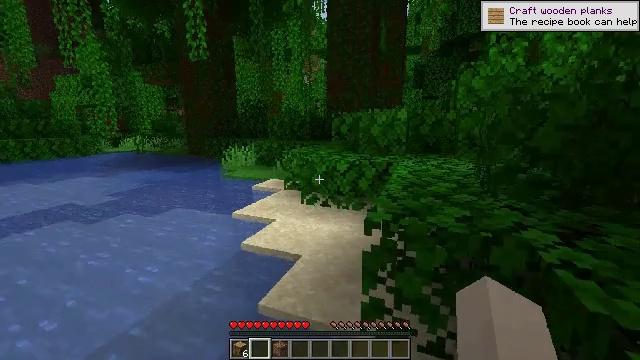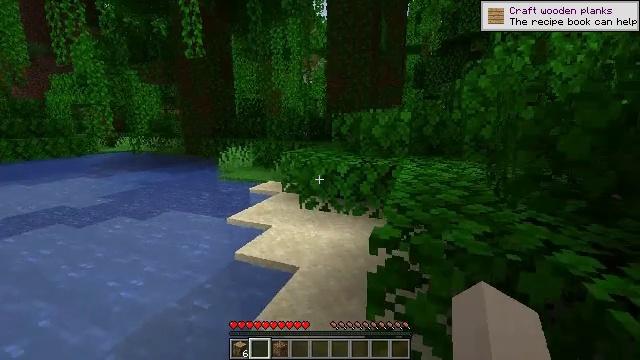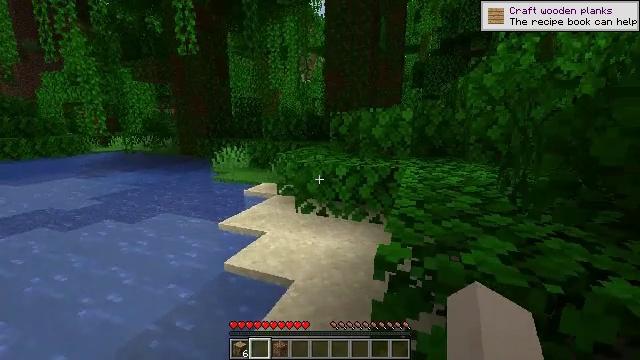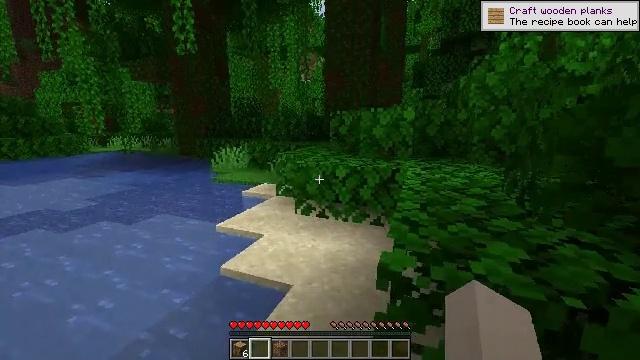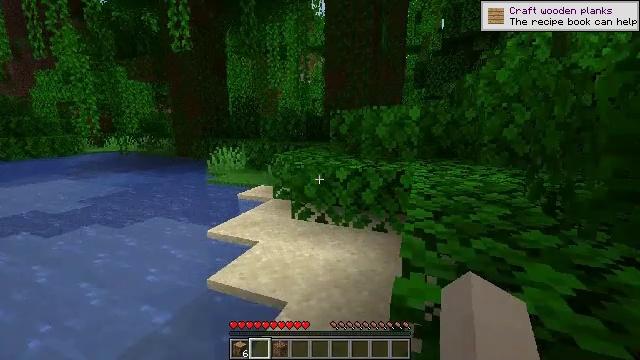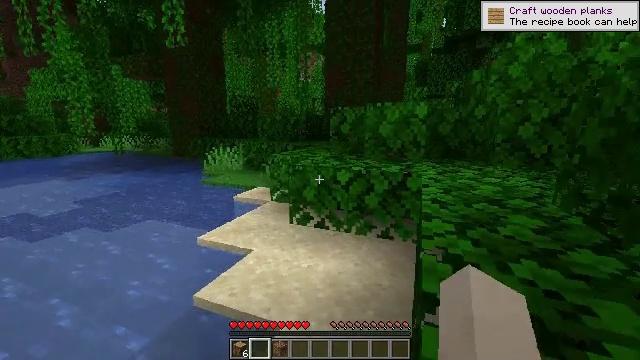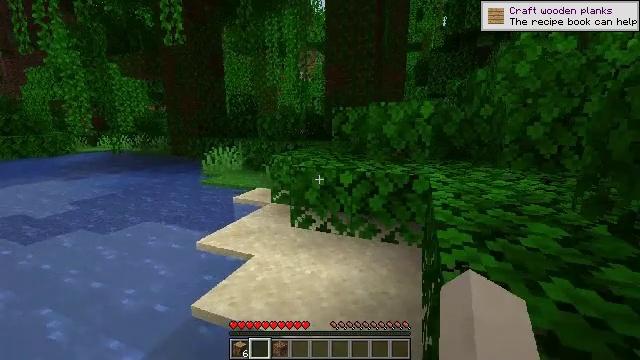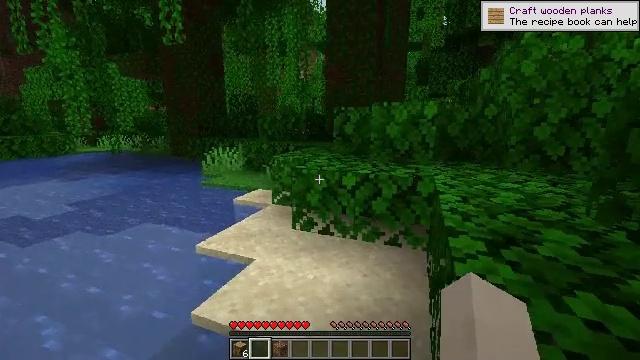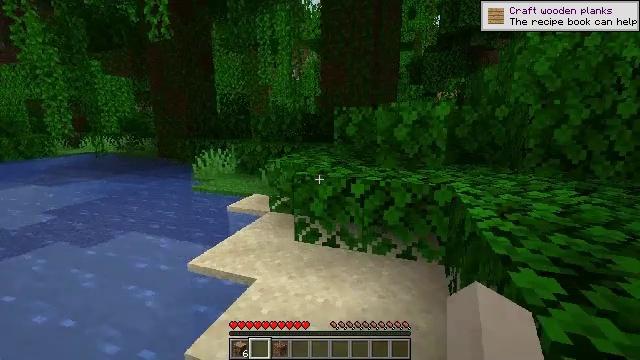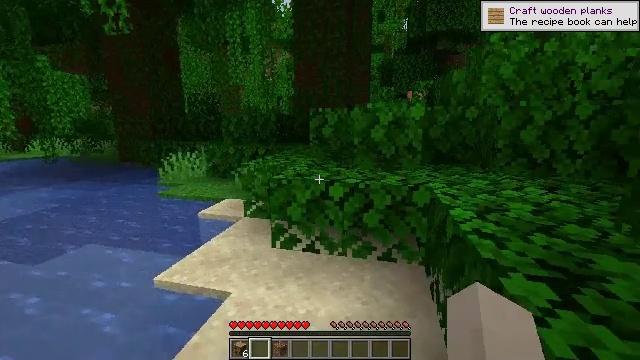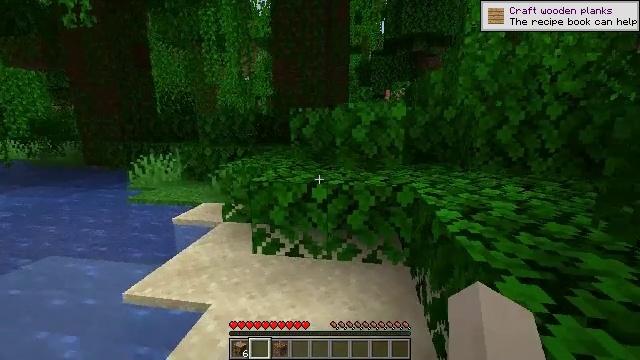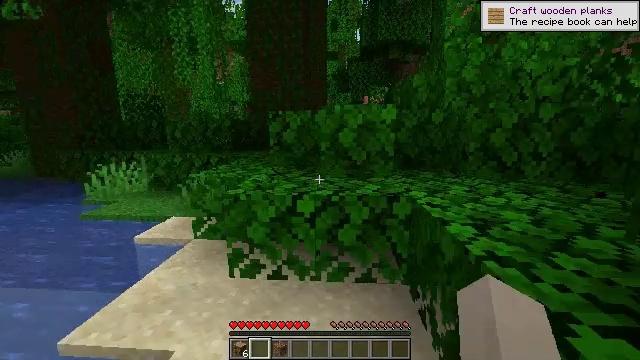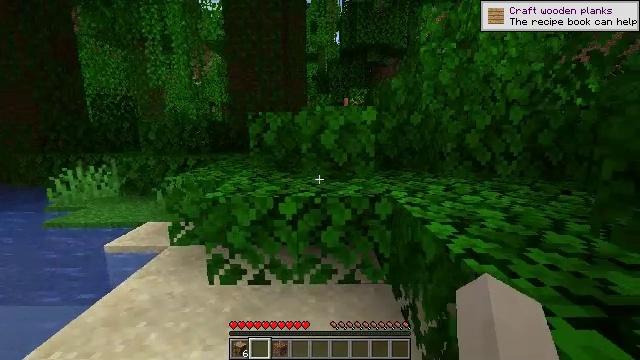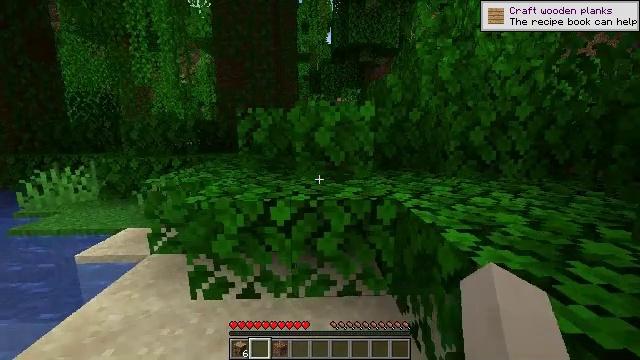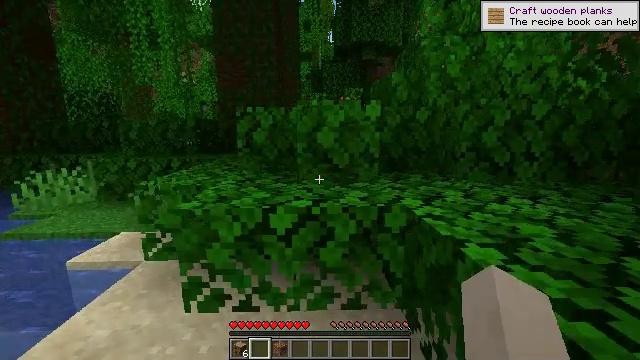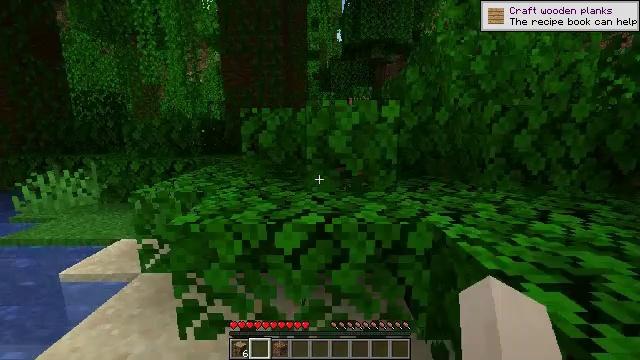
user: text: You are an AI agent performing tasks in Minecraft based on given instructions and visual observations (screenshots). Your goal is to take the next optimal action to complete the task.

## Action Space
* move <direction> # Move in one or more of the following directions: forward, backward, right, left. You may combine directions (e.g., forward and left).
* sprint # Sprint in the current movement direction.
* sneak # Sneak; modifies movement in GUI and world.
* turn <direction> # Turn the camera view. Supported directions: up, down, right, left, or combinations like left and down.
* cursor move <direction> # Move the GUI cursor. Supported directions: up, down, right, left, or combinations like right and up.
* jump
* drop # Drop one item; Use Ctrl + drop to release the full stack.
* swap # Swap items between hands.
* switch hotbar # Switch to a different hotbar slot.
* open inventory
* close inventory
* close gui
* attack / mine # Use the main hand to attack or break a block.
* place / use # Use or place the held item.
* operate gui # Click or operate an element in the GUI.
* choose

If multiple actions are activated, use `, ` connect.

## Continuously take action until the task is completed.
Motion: motion action
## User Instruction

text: Collect jungle leaves by breaking them.
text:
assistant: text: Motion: move forward
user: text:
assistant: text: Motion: move forward
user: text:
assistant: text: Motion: move forward
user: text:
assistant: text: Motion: move forward
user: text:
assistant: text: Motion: move forward
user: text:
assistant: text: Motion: move forward and move left
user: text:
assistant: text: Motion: move forward and move left
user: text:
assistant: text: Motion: move forward, turn right
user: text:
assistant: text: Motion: move forward, turn right
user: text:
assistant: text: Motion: move forward, turn right
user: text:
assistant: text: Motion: move forward, turn right and up
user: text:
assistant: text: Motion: move forward, turn right
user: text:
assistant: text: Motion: move forward, turn right
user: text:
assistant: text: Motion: move forward
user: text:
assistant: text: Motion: move forward and move left, turn left
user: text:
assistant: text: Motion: move forward and move left
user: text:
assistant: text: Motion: move forward
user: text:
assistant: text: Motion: move forward
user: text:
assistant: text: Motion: move forward
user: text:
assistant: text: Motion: move forward, jump
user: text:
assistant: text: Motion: move forward, jump
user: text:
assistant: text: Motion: move forward and move left, jump
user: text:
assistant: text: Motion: move forward and move left
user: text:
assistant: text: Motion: move forward and move left
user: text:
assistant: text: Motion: move forward and move left
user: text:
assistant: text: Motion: move forward and move left
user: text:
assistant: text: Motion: move forward and move left
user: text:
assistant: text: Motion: move forward and move left
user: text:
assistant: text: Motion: move forward and move left
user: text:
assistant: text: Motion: move forward and move left